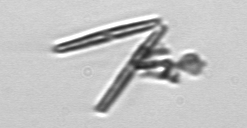
Label: Thalassionema